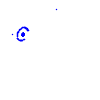
Particle: proton